Interaction volume radius: 10 \u00c5
Interaction volume height: 35 \u00c5
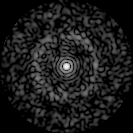
Disorder parameter: 0.8351